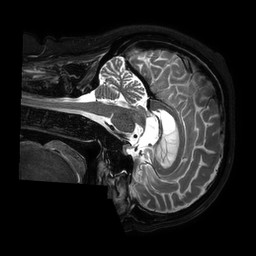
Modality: T2w
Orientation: sagittal
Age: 63
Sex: male
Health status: ill
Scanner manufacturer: philips
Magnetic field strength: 3 T
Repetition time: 3.5 s
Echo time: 0.3 s